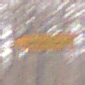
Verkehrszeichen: UmleitungswegweiserLinksweisend
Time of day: Midday
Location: Outdoor (Nature)
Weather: Overcast
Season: Autumn
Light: Natural